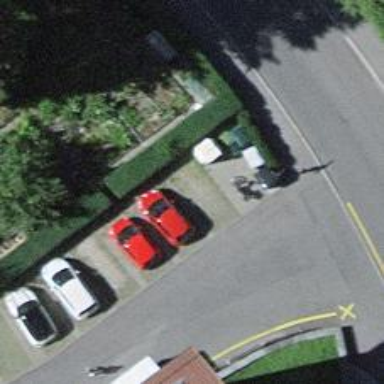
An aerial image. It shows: Car sharing facility.